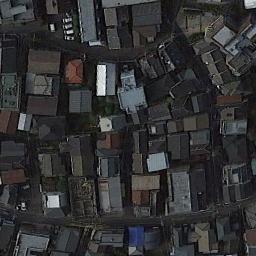
Label: residential